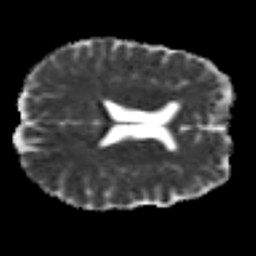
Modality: MD
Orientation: axial
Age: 30
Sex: male
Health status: ill
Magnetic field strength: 3 T
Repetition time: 8.4 s
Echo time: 0.0926 s